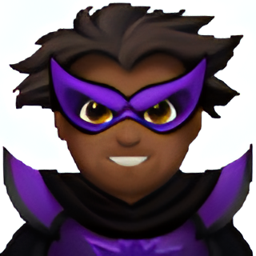
Name: man supervillain medium dark skin tone
Emoji: 🦹🏾‍♂️
Group: People & Body
Sub-group: person-fantasy